Question: I am using jQuery grid plugin , jqGrid, to show an array of data.
What I want to achieve is
1. by default, that grid is empty.
2. when user clicks the search button, it will use AJAX to load data
3. data will load into grid.
From the attachment, I have this error
1. grid width is not 100% px , it is two small
2. pager is not show up. how to use method to control pager ?
how to fix it ? have any samples ?
Thanks

'''
<h2>Search</h2>
<form id="project_search_form">
<table class="grid">
...
<tr>
<td><a class="form_button" onclick="searchProject();" href="#">search</a></td>
</tr>
</table>
</form>
<table id="projectList"></table>
<div id="projectPager"></div>
<script type="text/javascript">
$(document).ready(function(){
jQuery("#projectList").jqGrid({
url:'server.php?q=2',
datatype: "json",
colNames:['ID','Name'],
colModel:[ {name:'projectId',index:'id', width:55} , {name:'name',index:'name', width:55}],
rowNum:10,
rowList:[10,20,30],
pager: '#pager5',
sortname: 'id',
viewrecords: true,
sortorder: "desc",
caption:"Simple data manipulation",
editurl:"someurl.php" }).navGrid("#projectPager",{edit:false,add:false,del:false});
});
function searchProject(){
var param = $('#project_search_form').serialize();
BaseAjaxUtil.object_search(param,
{
callback:function(data){
var jsongridRows = eval("("+data+")");
for(var i = 0; i < jsongridRows.length; i++) {
var datarow = jsongridRows[i];
var su=jQuery("#projectList").jqGrid('addRowData',i+1, datarow);
// if(su) alert("Succes. Write custom code to add data in server"); else alert("Can not update");
}
},
errorHandler:function(errorString) { alert("error:"+errorString); }
}
);
}
</script>
'''
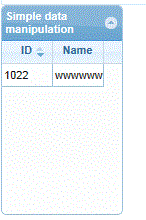
Answer: You can use the 'autowidth: true' option to control width. From the <URL>:
> When set to true, the grid width is recalculated automatically to the width of the parent element. This is done only initially when the grid is created. In order to resize the grid when the parent element changes width you should apply custom code and use the setGridWidth method for this purpose
Then you just need to make sure that your parent element is of the appropriate width.